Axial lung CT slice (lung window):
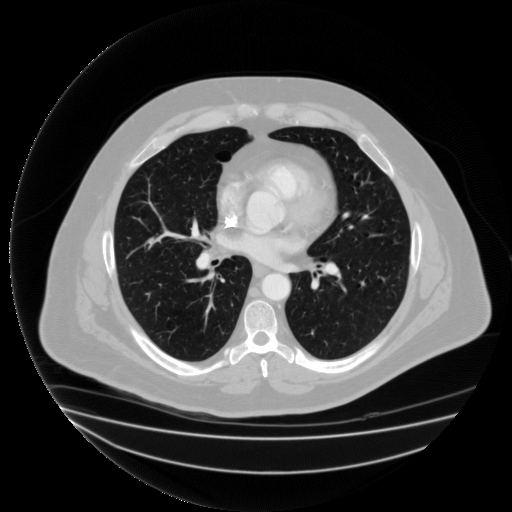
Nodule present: no